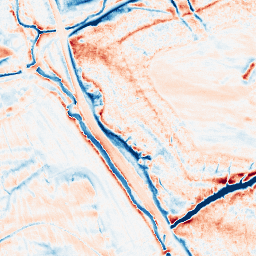
Category: classical
Decomposition family: gaussian_anisotropic
Decomposition parameters: sigma_x: 2
sigma_y: 5
Upsampling method: lanczos
Upsampling parameters: scale: 4
Upsampling scale: 4